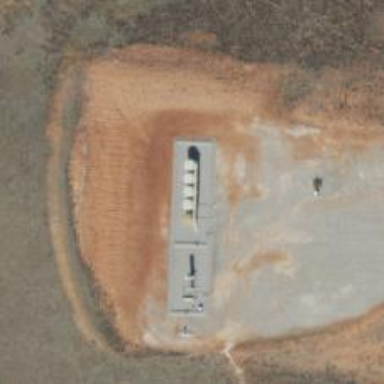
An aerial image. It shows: Storage tank that is man-made.